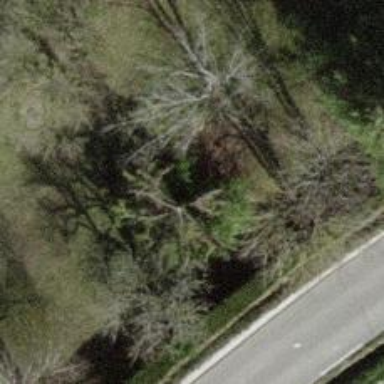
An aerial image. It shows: Evergreen tree with needle-leaved leaves.